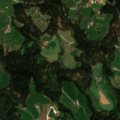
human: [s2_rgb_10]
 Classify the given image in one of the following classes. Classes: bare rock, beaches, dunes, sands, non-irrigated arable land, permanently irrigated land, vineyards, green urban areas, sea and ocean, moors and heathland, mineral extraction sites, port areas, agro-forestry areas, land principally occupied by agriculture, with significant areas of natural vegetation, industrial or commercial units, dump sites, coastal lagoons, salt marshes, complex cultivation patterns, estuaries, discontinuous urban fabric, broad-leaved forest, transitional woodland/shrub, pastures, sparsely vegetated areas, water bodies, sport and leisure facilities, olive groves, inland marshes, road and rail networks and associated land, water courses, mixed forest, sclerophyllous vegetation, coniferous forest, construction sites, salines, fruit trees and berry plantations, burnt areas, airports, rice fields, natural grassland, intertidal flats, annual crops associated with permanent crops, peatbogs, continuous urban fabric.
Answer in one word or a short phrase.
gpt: pastures, broad-leaved forest, coniferous forest, mixed forest